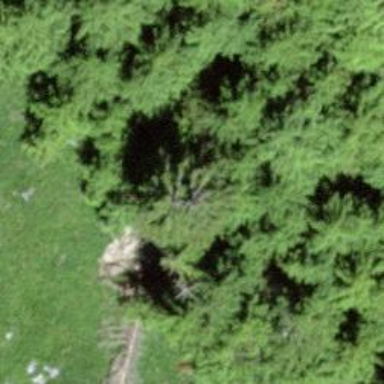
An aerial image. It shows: Forest area.